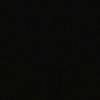
Label: space